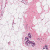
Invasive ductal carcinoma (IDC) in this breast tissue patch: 0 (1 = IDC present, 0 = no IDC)